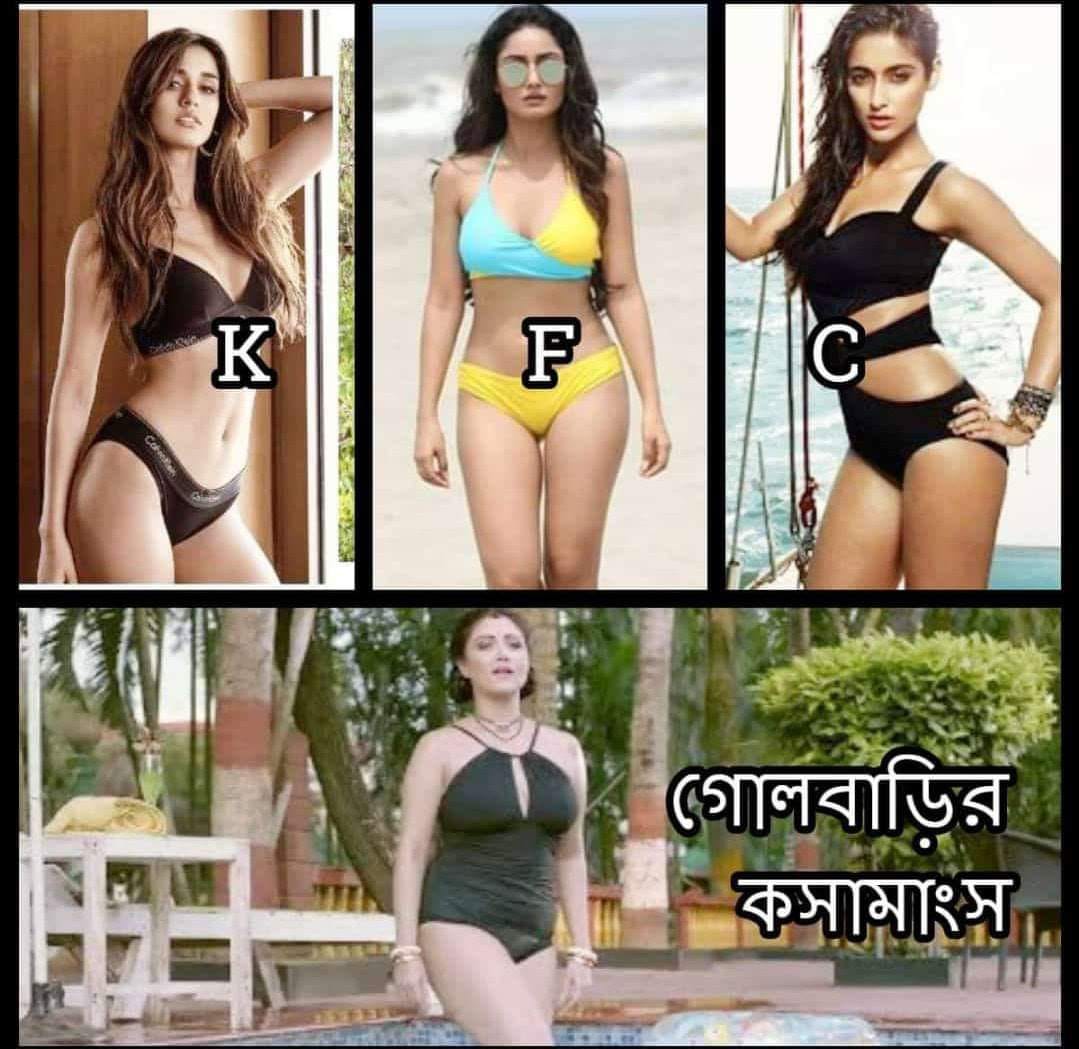
Caption: K   F    C      গোলবাড়ির কসামাংস
Label: hate